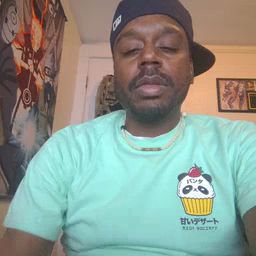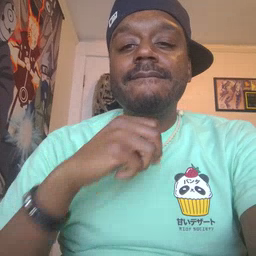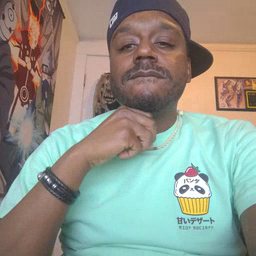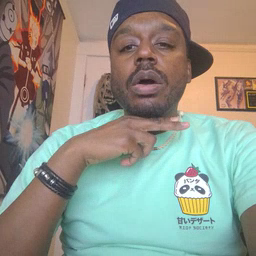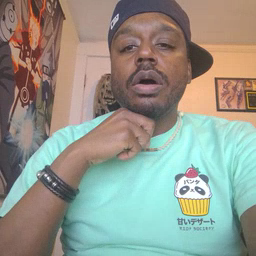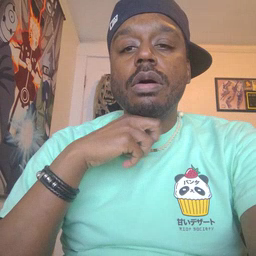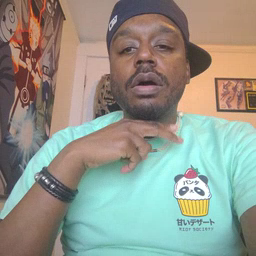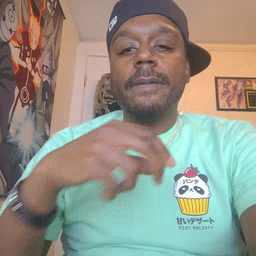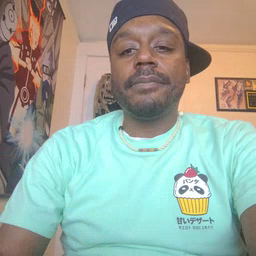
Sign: frog